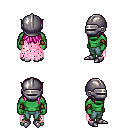
a pixel art fantasy rpg character, male body template, orc, green skin, pink tattered cape, teal pants, pink unkempt hairstyle, metal helm, cloth bracers, metal boots, four views (front, back, left, right), 2x2 character sprite sheet, small pixel art, hard edges, no anti-aliasing